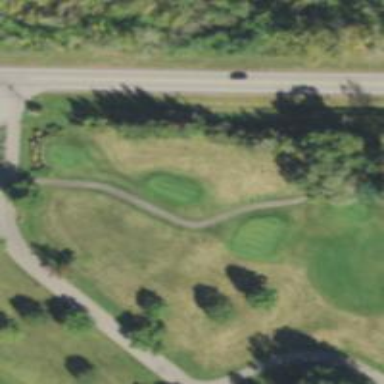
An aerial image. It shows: Service road designated as golf cart path.